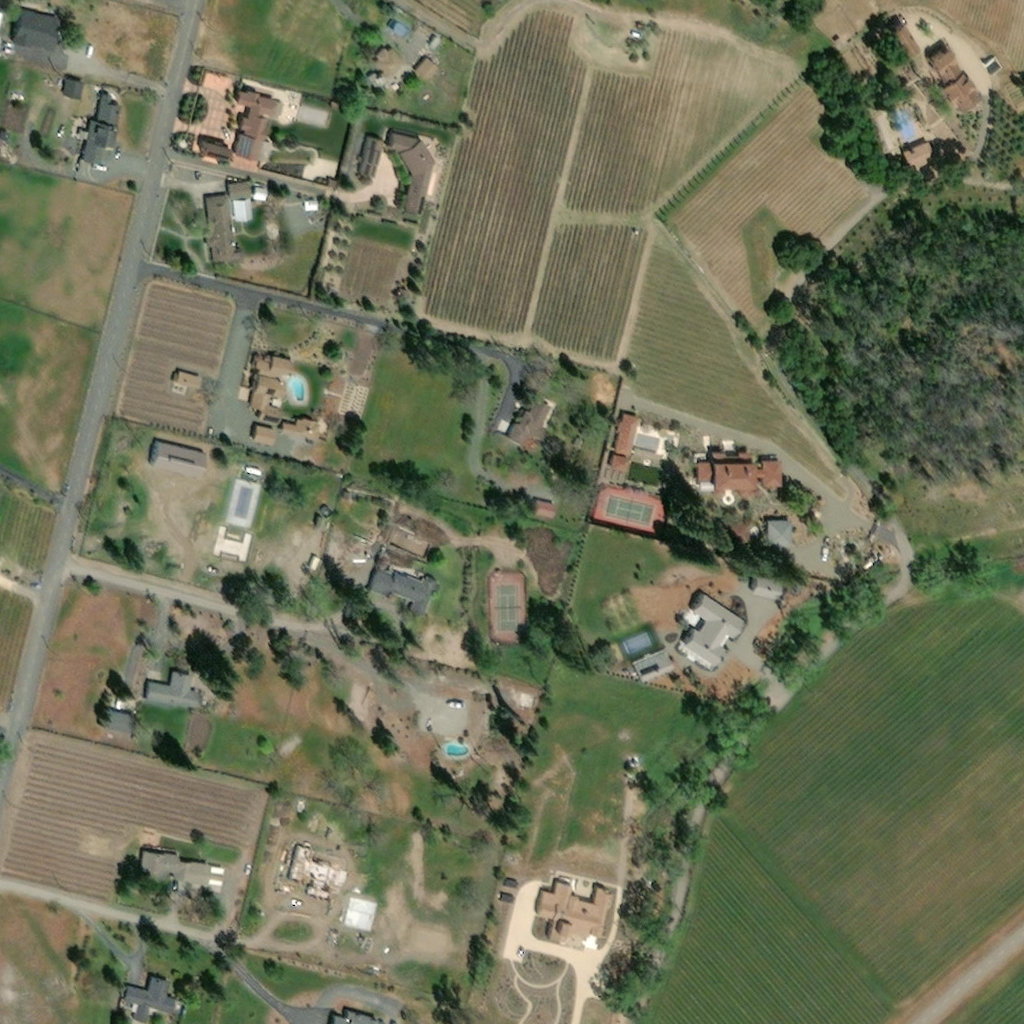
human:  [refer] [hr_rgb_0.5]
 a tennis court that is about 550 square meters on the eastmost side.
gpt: <box>[[58, 47, 65, 52, 0]]</box>